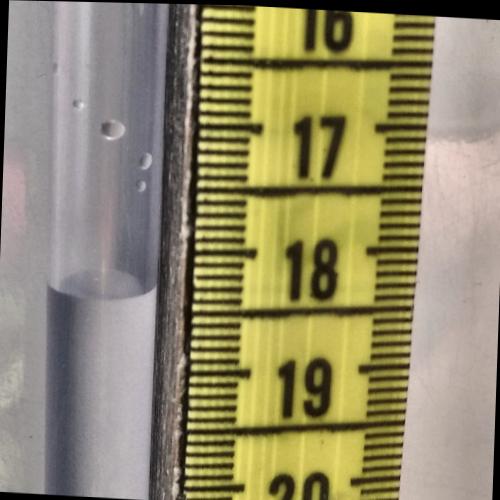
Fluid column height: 18.3 cm